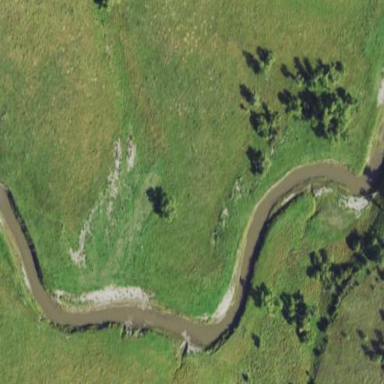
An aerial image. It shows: River flowing through natural landscape.